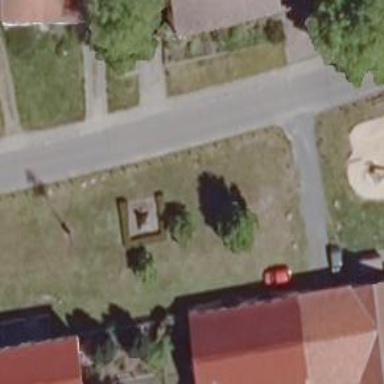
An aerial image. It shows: Historic memorial.